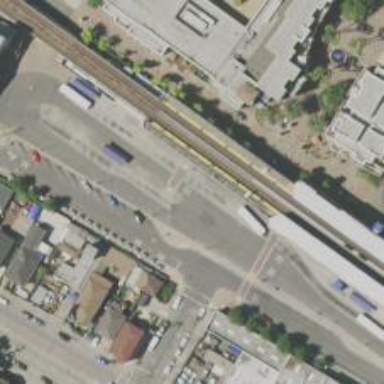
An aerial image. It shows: Separate sidewalk next to busway.